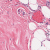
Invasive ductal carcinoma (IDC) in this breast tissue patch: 0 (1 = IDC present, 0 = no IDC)